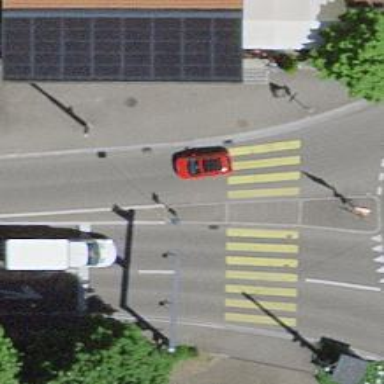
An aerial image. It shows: Road with traffic signals.